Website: apple
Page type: cross-sells
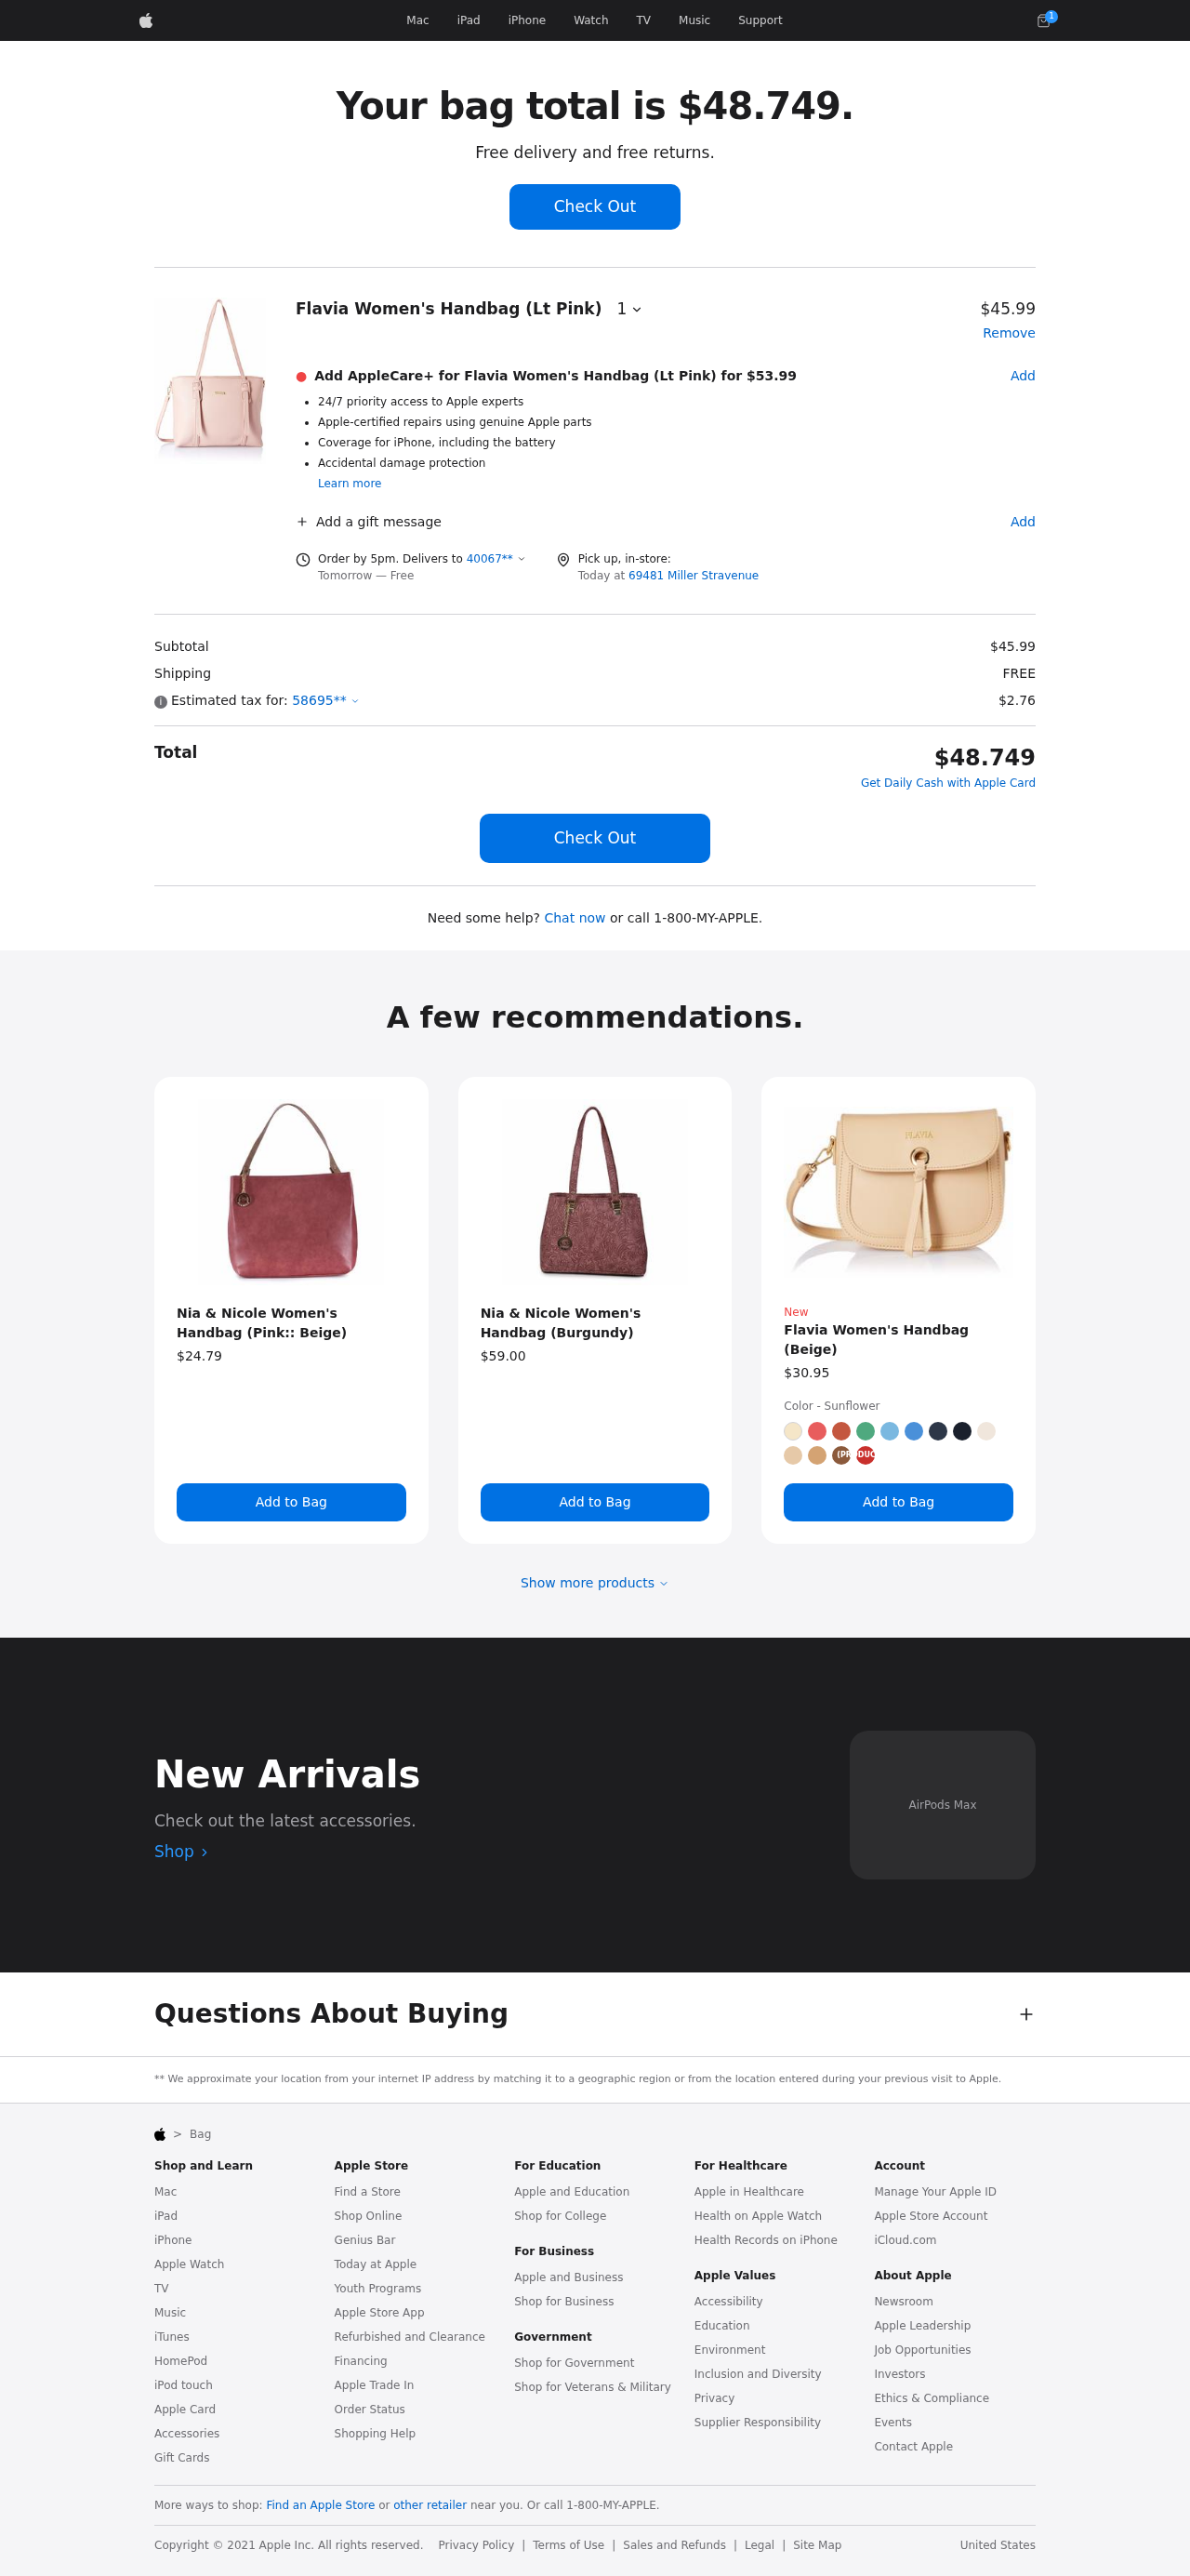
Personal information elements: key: PII_LOCATION1_STREET
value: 69481 Miller Stravenue
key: PII_POSTCODE
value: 40067
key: PII_POSTCODE2
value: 58695
Product elements: key: PRODUCT1_NAME
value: Flavia Women's Handbag (Lt Pink)
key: PRODUCT1_PRICE
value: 45.99
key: PRODUCT1_QUANTITY
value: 1
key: PRODUCT2_NAME
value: Nia & Nicole Women's Handbag (Pink:: Beige)
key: PRODUCT2_PRICE
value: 24.79
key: PRODUCT3_NAME
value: Nia & Nicole Women's Handbag (Burgundy)
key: PRODUCT3_PRICE
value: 59
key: PRODUCT4_NAME
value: Flavia Women's Handbag (Beige)
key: PRODUCT4_PRICE
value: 30.95
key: PRODUCT5_PRICE
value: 53.99
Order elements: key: ORDER_NUM_ITEMS
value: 1
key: ORDER_TOTAL
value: $48.749
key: ORDER_TOTAL
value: Your bag total is $48.749.
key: ORDER_DELIVERY_DATE
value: Tomorrow — Free
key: ORDER_SUBTOTAL
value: $45.99
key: ORDER_SHIPPING_COST
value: FREE
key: ORDER_TAX
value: $2.76